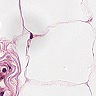
Metastatic tissue present: no